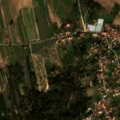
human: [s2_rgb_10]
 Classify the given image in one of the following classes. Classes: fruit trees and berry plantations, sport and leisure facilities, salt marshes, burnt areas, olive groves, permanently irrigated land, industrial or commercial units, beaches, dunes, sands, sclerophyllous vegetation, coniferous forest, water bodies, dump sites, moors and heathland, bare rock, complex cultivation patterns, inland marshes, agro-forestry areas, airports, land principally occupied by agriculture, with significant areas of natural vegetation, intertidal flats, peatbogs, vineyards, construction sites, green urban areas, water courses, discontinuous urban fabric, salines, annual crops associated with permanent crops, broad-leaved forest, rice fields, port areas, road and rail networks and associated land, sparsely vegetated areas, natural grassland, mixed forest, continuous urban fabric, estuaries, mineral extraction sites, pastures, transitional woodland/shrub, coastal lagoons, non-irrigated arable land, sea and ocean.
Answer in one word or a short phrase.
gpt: discontinuous urban fabric, permanently irrigated land, fruit trees and berry plantations, olive groves, transitional woodland/shrub